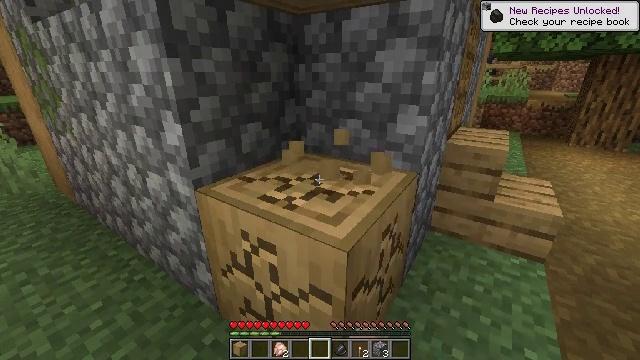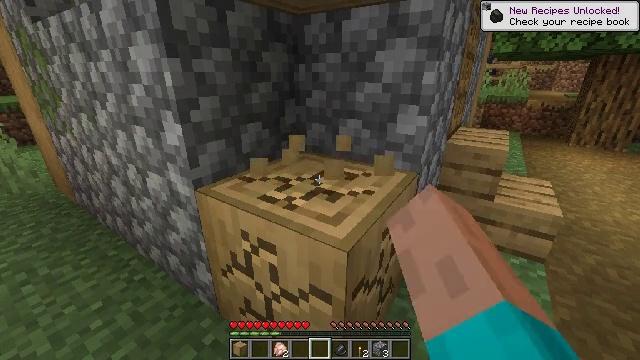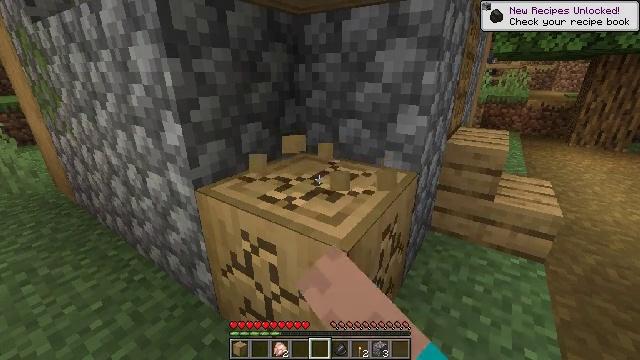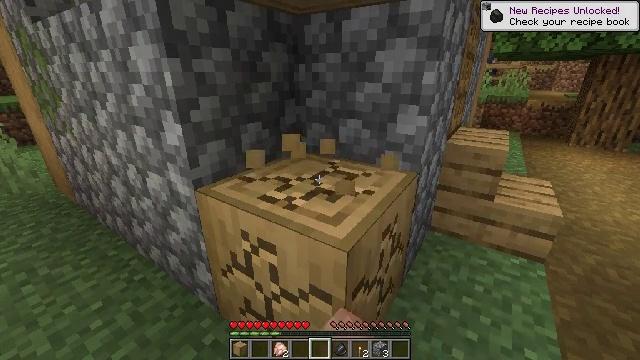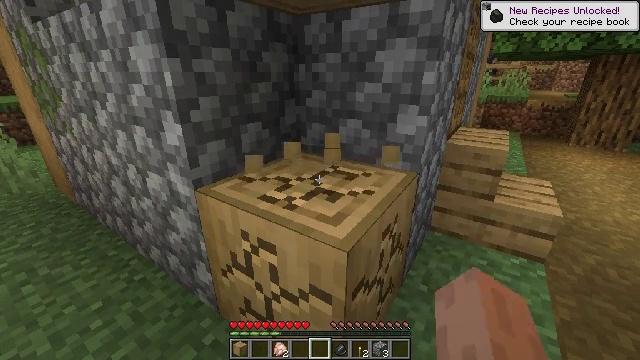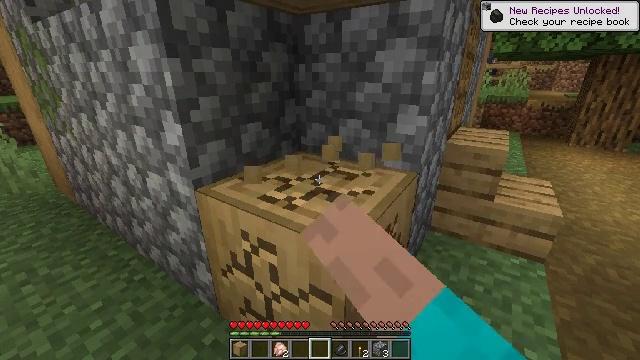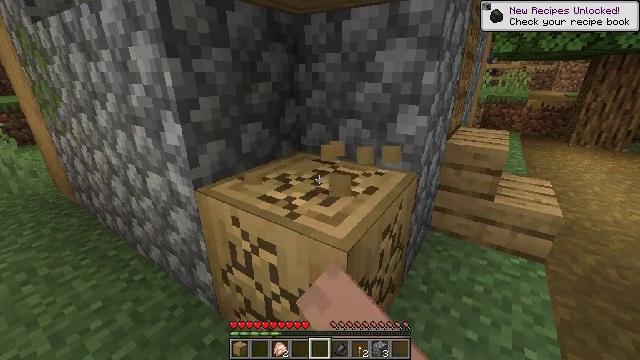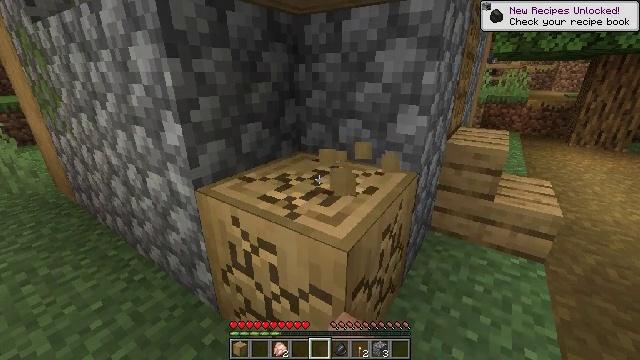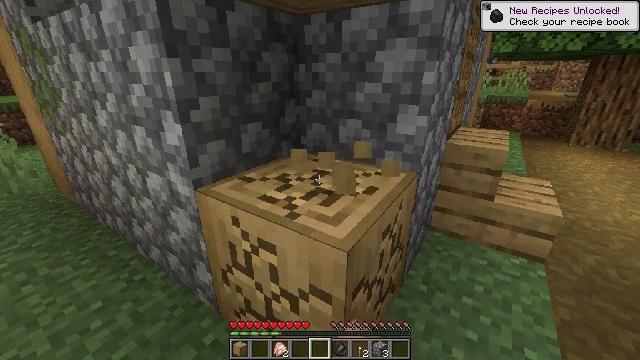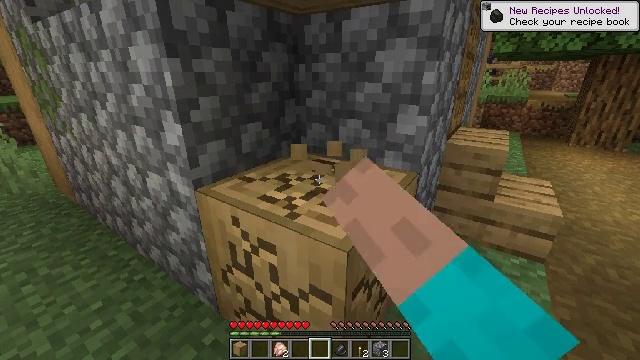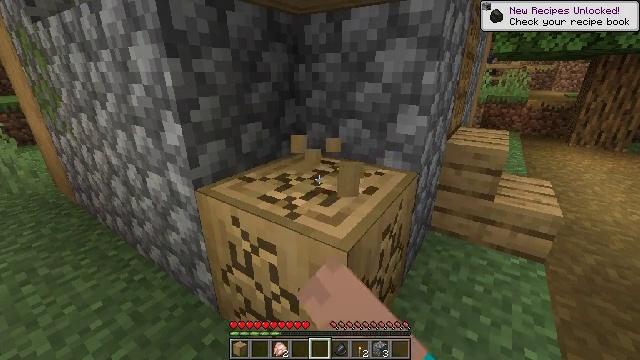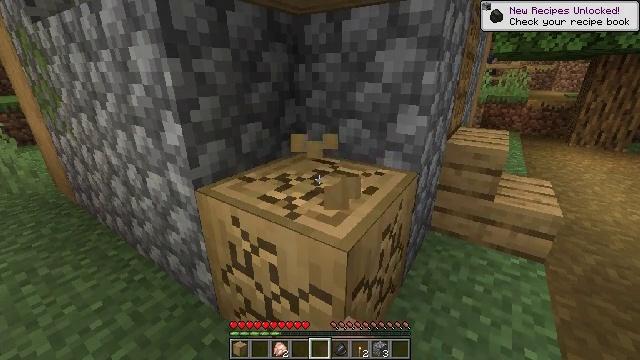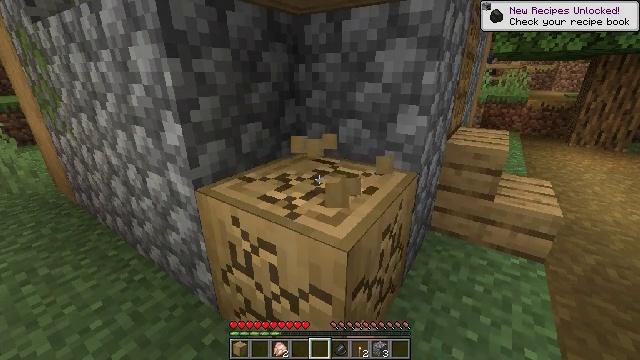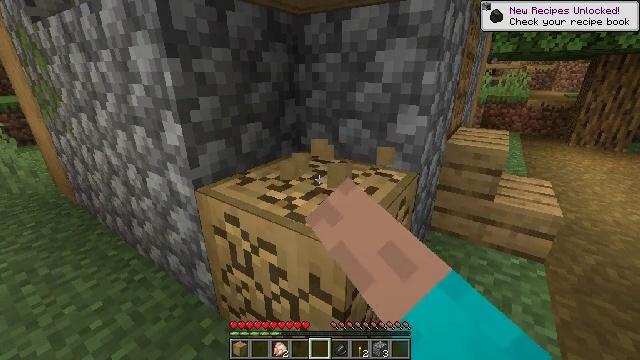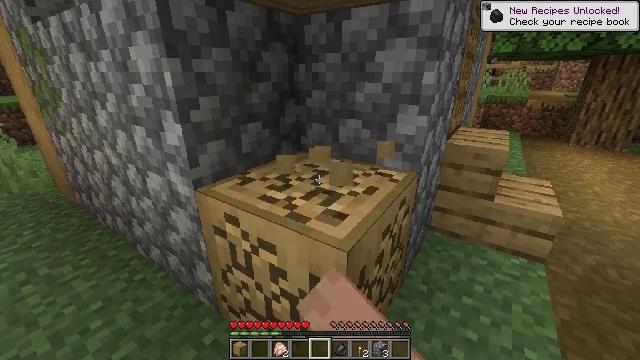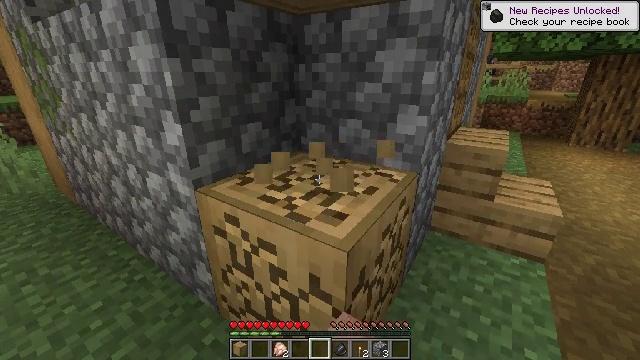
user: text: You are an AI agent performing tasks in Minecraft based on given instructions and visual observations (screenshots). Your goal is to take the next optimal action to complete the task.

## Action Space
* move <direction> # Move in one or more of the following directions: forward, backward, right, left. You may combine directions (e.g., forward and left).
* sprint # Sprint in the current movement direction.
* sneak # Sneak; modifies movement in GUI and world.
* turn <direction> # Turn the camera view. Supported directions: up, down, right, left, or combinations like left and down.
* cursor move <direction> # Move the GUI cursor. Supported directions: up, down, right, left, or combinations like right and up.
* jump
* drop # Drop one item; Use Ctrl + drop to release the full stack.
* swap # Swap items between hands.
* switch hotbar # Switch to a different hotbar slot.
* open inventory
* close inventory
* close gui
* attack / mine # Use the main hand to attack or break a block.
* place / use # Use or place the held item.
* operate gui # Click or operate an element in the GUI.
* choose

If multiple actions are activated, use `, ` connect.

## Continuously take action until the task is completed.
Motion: motion action
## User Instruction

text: Gather stripped oak log from a tree.
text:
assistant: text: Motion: attack / mine
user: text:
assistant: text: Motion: attack / mine
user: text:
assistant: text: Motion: attack / mine
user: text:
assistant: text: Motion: attack / mine
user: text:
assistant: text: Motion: attack / mine
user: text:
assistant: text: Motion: attack / mine
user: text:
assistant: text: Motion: attack / mine
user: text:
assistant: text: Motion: attack / mine
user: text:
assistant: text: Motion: attack / mine
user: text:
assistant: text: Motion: attack / mine
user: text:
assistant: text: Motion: attack / mine
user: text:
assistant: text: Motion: attack / mine
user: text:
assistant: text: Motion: attack / mine
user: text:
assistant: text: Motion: attack / mine
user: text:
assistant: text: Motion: attack / mine
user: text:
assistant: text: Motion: attack / mine
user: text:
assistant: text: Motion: attack / mine
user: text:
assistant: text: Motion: attack / mine
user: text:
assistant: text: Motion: attack / mine
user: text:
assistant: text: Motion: attack / mine
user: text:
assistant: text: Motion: attack / mine
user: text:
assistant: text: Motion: attack / mine
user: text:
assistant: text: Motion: attack / mine
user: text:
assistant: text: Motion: attack / mine
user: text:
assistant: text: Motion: attack / mine
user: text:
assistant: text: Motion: attack / mine
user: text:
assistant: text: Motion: attack / mine
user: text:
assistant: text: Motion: attack / mine
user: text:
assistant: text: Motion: attack / mine
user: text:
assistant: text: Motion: attack / mine